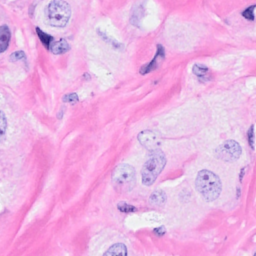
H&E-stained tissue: Breast